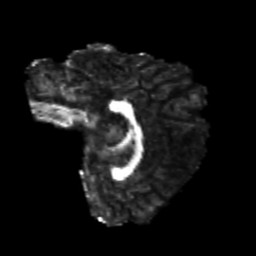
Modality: FA
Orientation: sagittal
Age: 20
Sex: female
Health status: healthy
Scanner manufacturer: philips
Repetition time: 7.388 s
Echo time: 0.08599 s